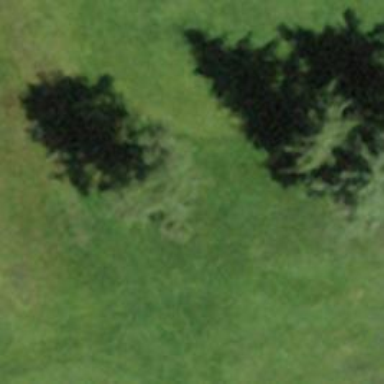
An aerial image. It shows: Needle-leaved tree in its natural environment.